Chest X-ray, PA view. Patient: 58 years old, sex M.
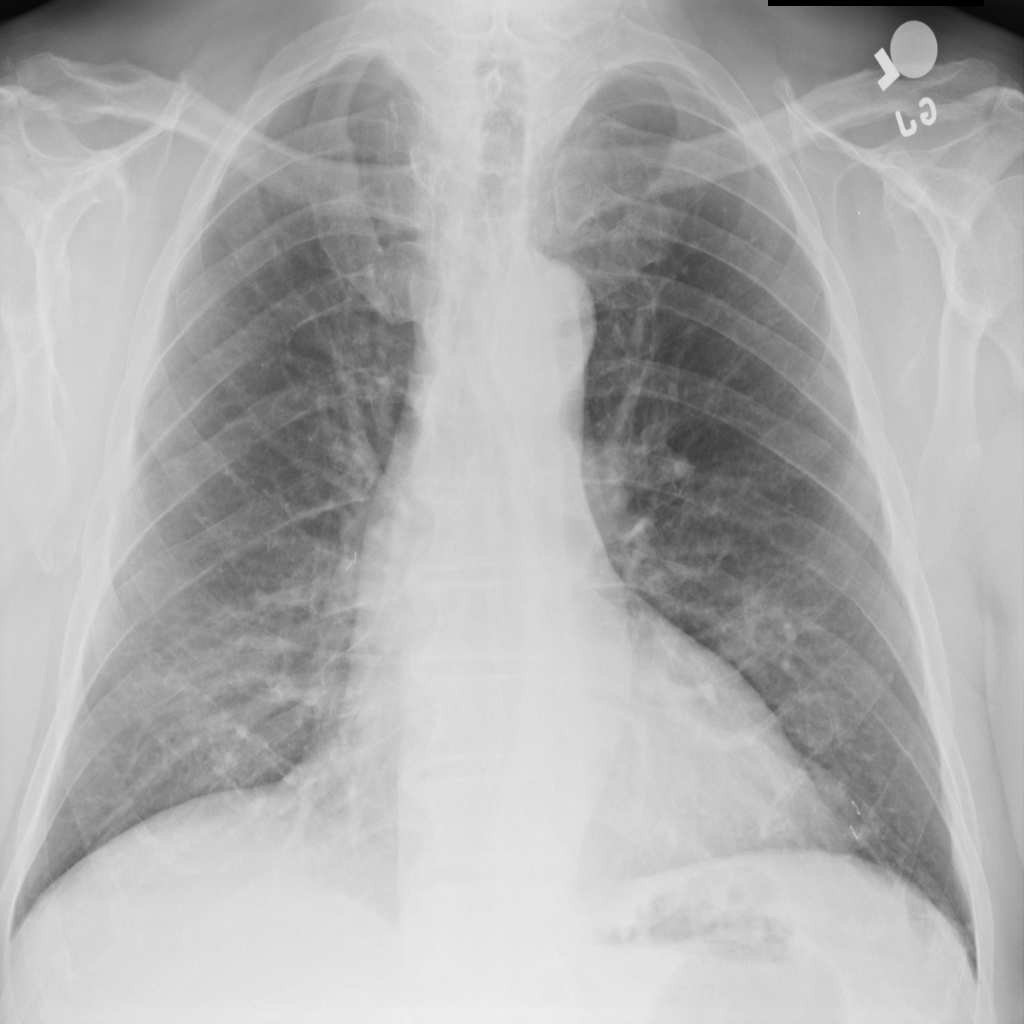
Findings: No Finding